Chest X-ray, PA view. Patient: 22 years old, sex F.
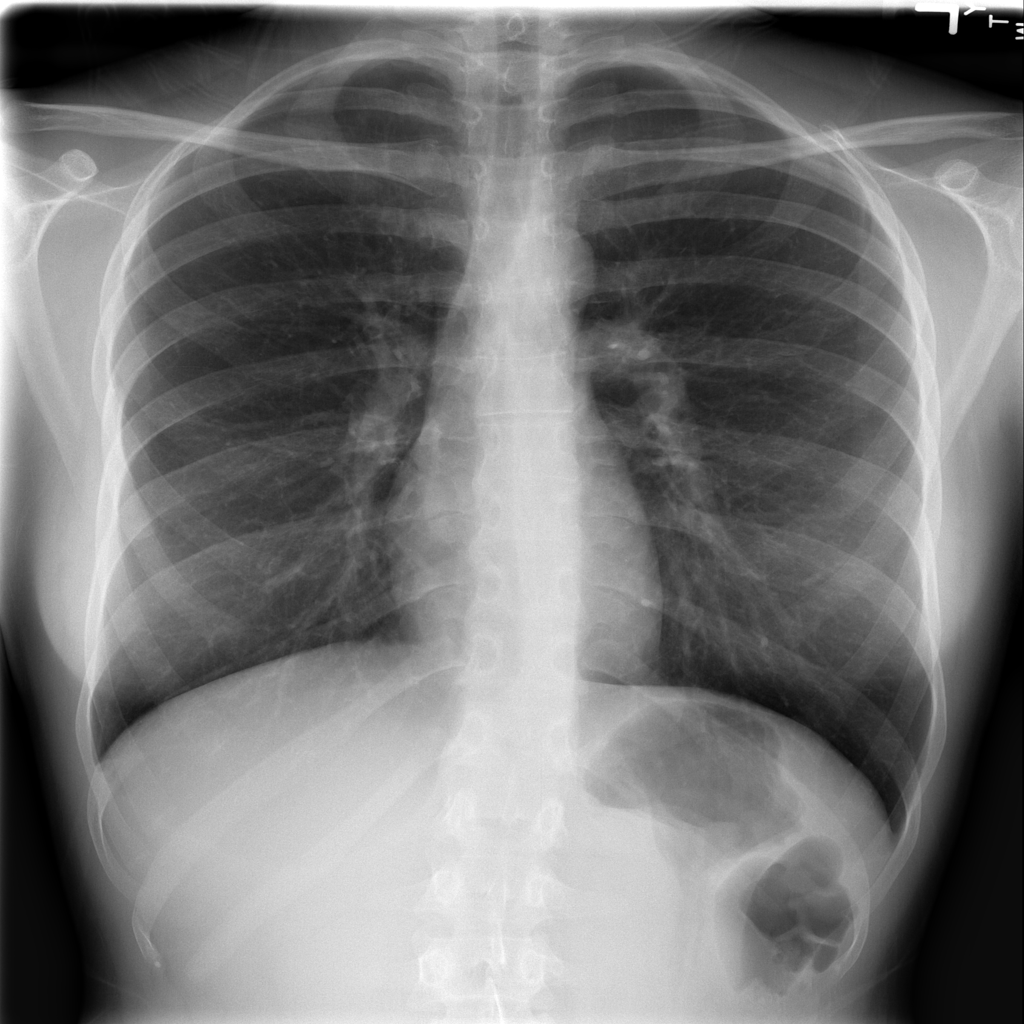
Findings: Infiltration